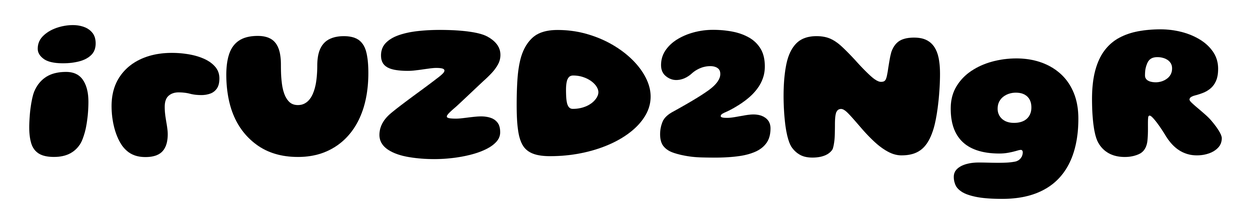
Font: Gluten_ExtraBold